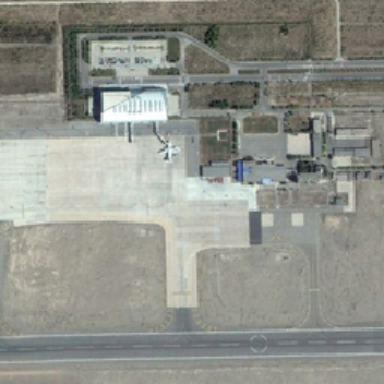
A parking apron with a plane parked on and connected to a runway is lying on the bareland near which there are some square buildings .